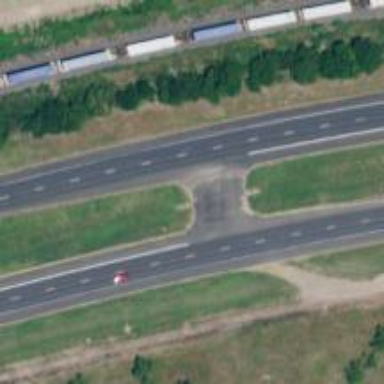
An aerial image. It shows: Trunk link highway.